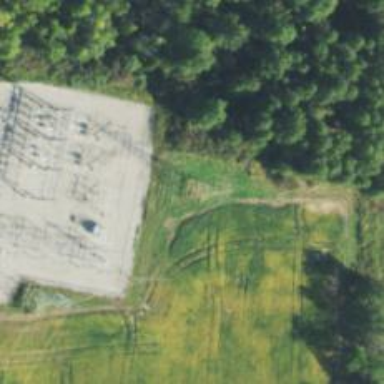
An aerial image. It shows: Lattice structure tower used for power distribution.